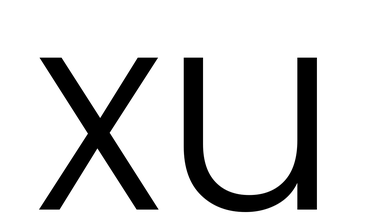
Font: Poppins-Light